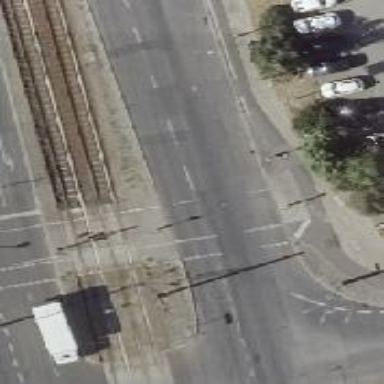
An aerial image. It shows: Secondary road with asphalt surface. It features cycle track on the right side and is dual carriageway.